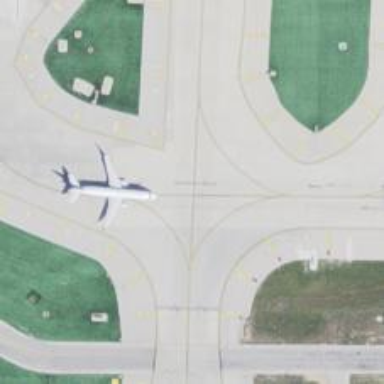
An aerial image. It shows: Image of taxiway at airport.